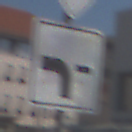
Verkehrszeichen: VerlaufVorfahrtsstrasse6
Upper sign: Vorfahrtsstrasse
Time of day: MorningAfternoon
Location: Outdoor (Urban)
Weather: Clear
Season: NotSpecified
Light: Natural